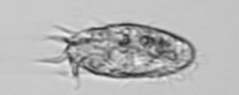
Label: Euplotes